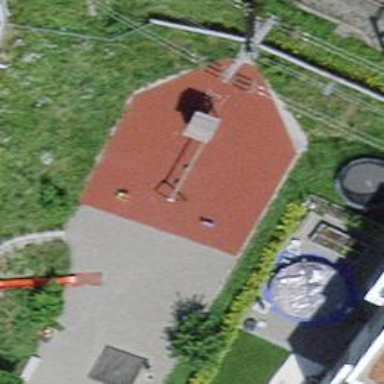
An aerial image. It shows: Springy playground with motorcycle theme.